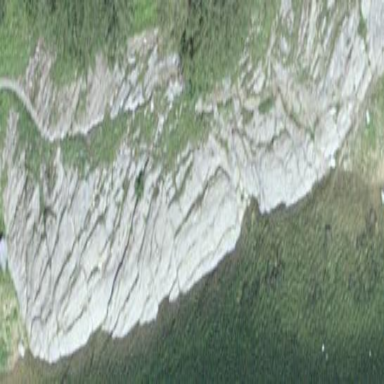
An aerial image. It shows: Landscape of bare rock.